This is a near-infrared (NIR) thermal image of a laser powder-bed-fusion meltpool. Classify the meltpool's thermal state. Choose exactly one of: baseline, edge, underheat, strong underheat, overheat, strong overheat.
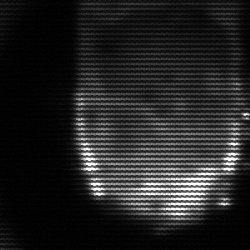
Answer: baseline